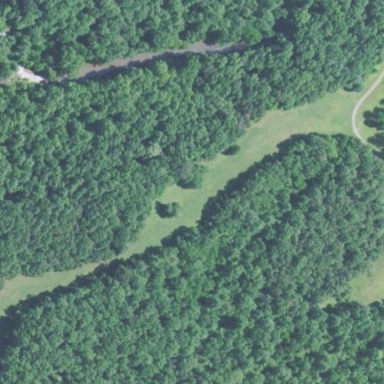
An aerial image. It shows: Serene woodland landscape.